Interaction volume radius: 5 \u00c5
Interaction volume height: 25 \u00c5
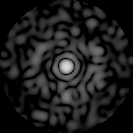
Disorder parameter: 0.7972